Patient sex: M
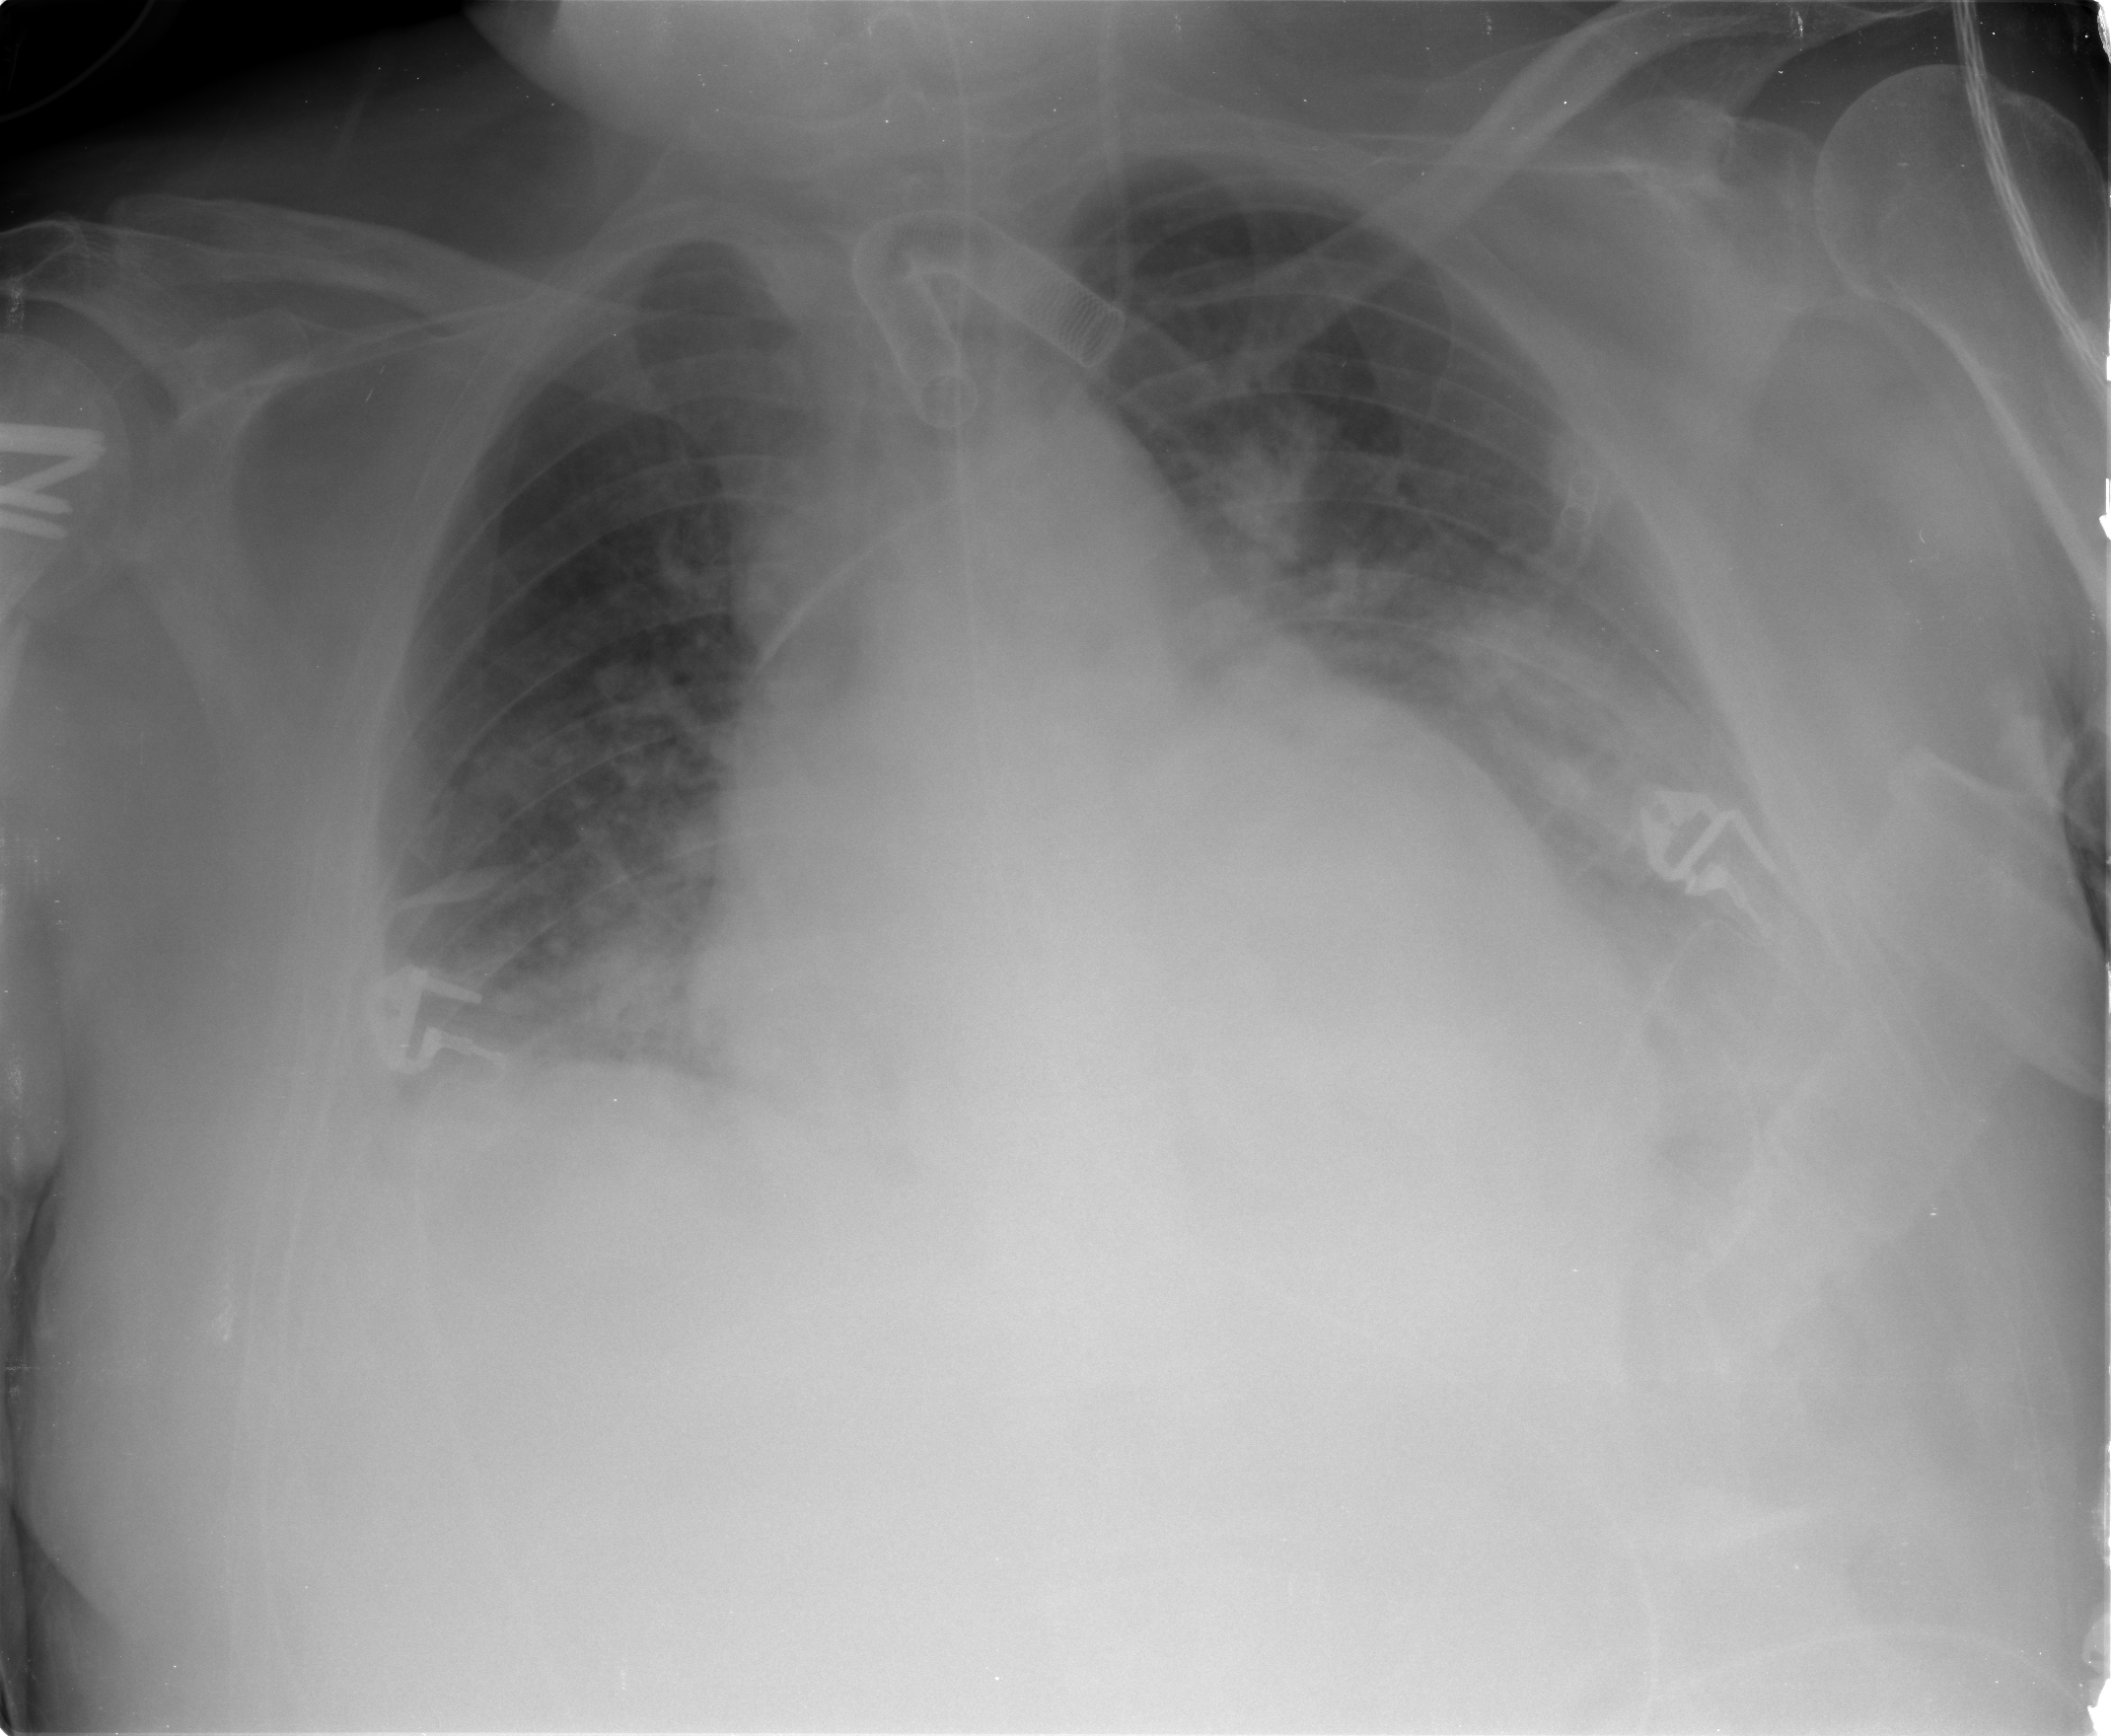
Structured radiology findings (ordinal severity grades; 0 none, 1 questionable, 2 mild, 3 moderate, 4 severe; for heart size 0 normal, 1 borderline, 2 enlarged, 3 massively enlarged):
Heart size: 3
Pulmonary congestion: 2
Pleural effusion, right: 1
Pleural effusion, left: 2
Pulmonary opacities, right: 2
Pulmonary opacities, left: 2
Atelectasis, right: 2
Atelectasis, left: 3